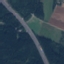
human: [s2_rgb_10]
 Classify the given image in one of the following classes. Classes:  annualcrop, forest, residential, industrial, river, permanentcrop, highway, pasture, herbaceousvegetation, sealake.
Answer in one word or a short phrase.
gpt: Highway